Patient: sex M, age 29
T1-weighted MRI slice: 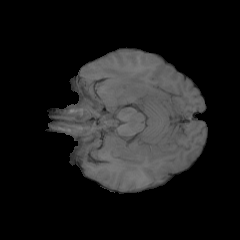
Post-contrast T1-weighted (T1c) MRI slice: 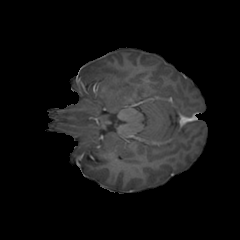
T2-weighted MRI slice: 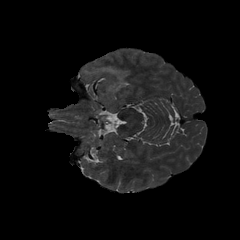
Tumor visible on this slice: yes
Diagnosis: Glioblastoma, IDH-wildtype
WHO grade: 4